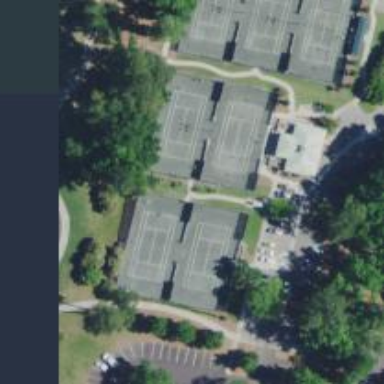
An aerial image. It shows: Tennis court in leisure pitch.